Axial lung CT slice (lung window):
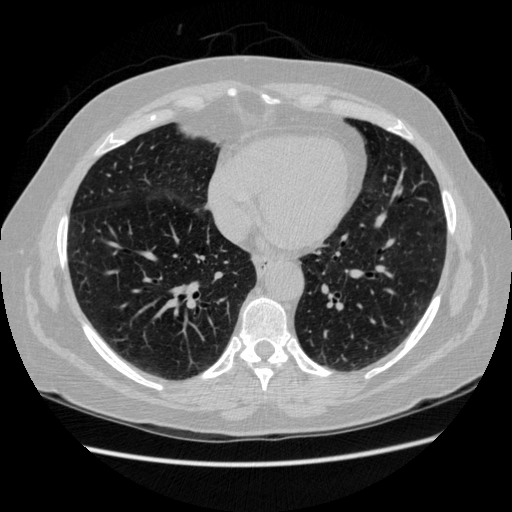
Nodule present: no